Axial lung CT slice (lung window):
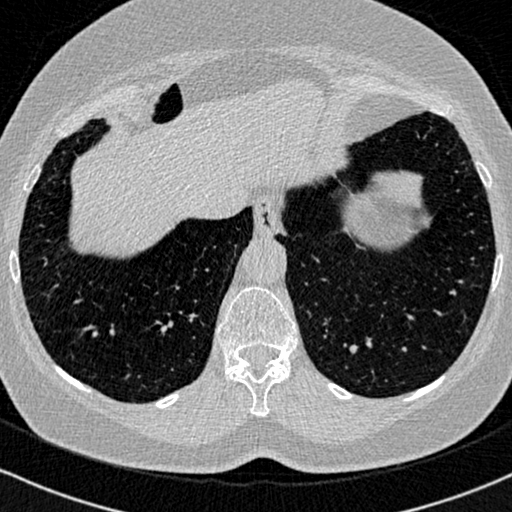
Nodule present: no